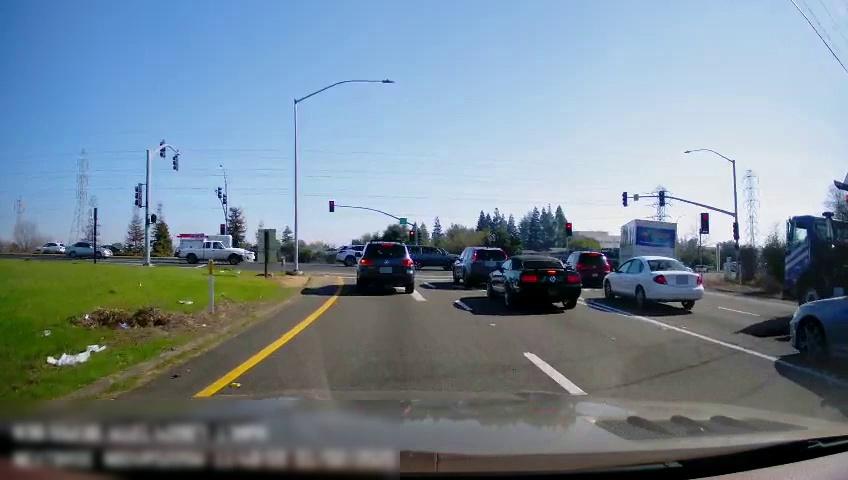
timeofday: Day
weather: Sunny
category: Drivable Space
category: Vehicles | Car
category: Vehicles | SUV
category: Vehicles | Truck
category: Vehicles | Truck
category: Vehicles | Car
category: Vehicles | Car
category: Vehicles | SUV
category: Vehicles | SUV
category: Vehicles | SUV
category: Vehicles | SUV
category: Vehicles | Truck
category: Vehicles | Truck
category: Vehicles | Car
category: Vehicles | SUV
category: Vehicles | Car
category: Vehicles | SUV
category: Lanes | Current Lane
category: Lanes | Current Lane
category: Lanes | Alternate Lane
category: Lanes | Alternate Lane
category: Lanes | Alternate Lane
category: Traffic | Lights
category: Traffic | Lights
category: Traffic | Lights
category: Traffic | Lights
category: Traffic | Lights
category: Traffic | Lights
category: Traffic | Lights
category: Traffic | Lights
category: Traffic | Lights
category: Traffic | Lights
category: Traffic | Lights
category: Traffic | Lights